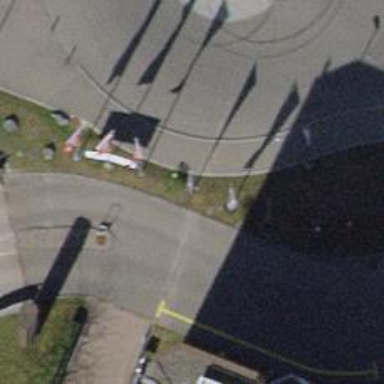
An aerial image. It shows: Flagpole with advertising flag attached to it.